Brain MRI study timepoint: followup_recurrence
T1CE (contrast-enhanced T1) slice:
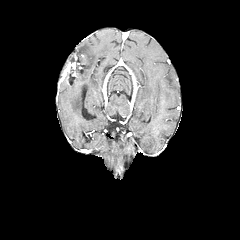
T2-FLAIR slice:
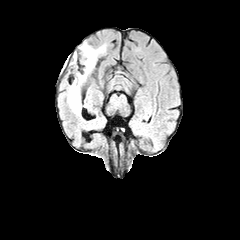